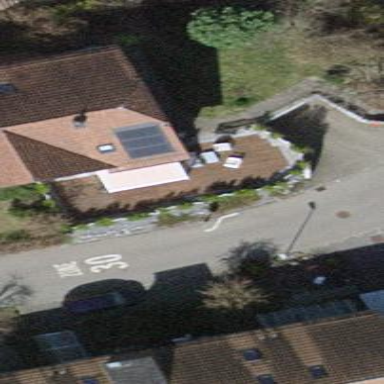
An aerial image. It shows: Half-hipped roof semidetached house.